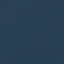
Label: SeaLake